Question: I not really understand what this error means? This is occur when I delete some source file. Is there any good IDE for scala development beside eclipse?

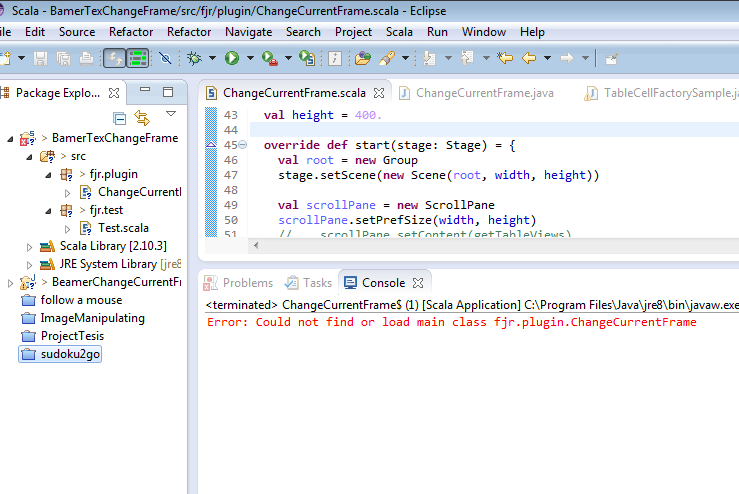
Answer: If you delete a file, sometimes the IDE doesn't catch that it needs to recompile, and so it gets confused about what happened to the file.
To fix, go to 'Project' -> 'Clean...' and clean the project. This will force it to inspect the files and recompile.